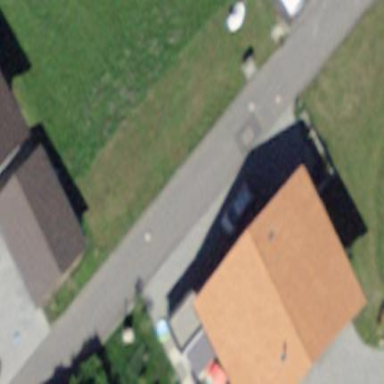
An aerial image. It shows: Residential building.